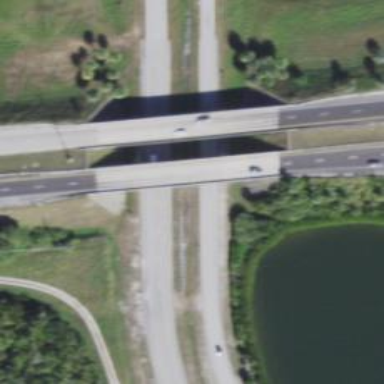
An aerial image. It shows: Bridge over motorway.